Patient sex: F
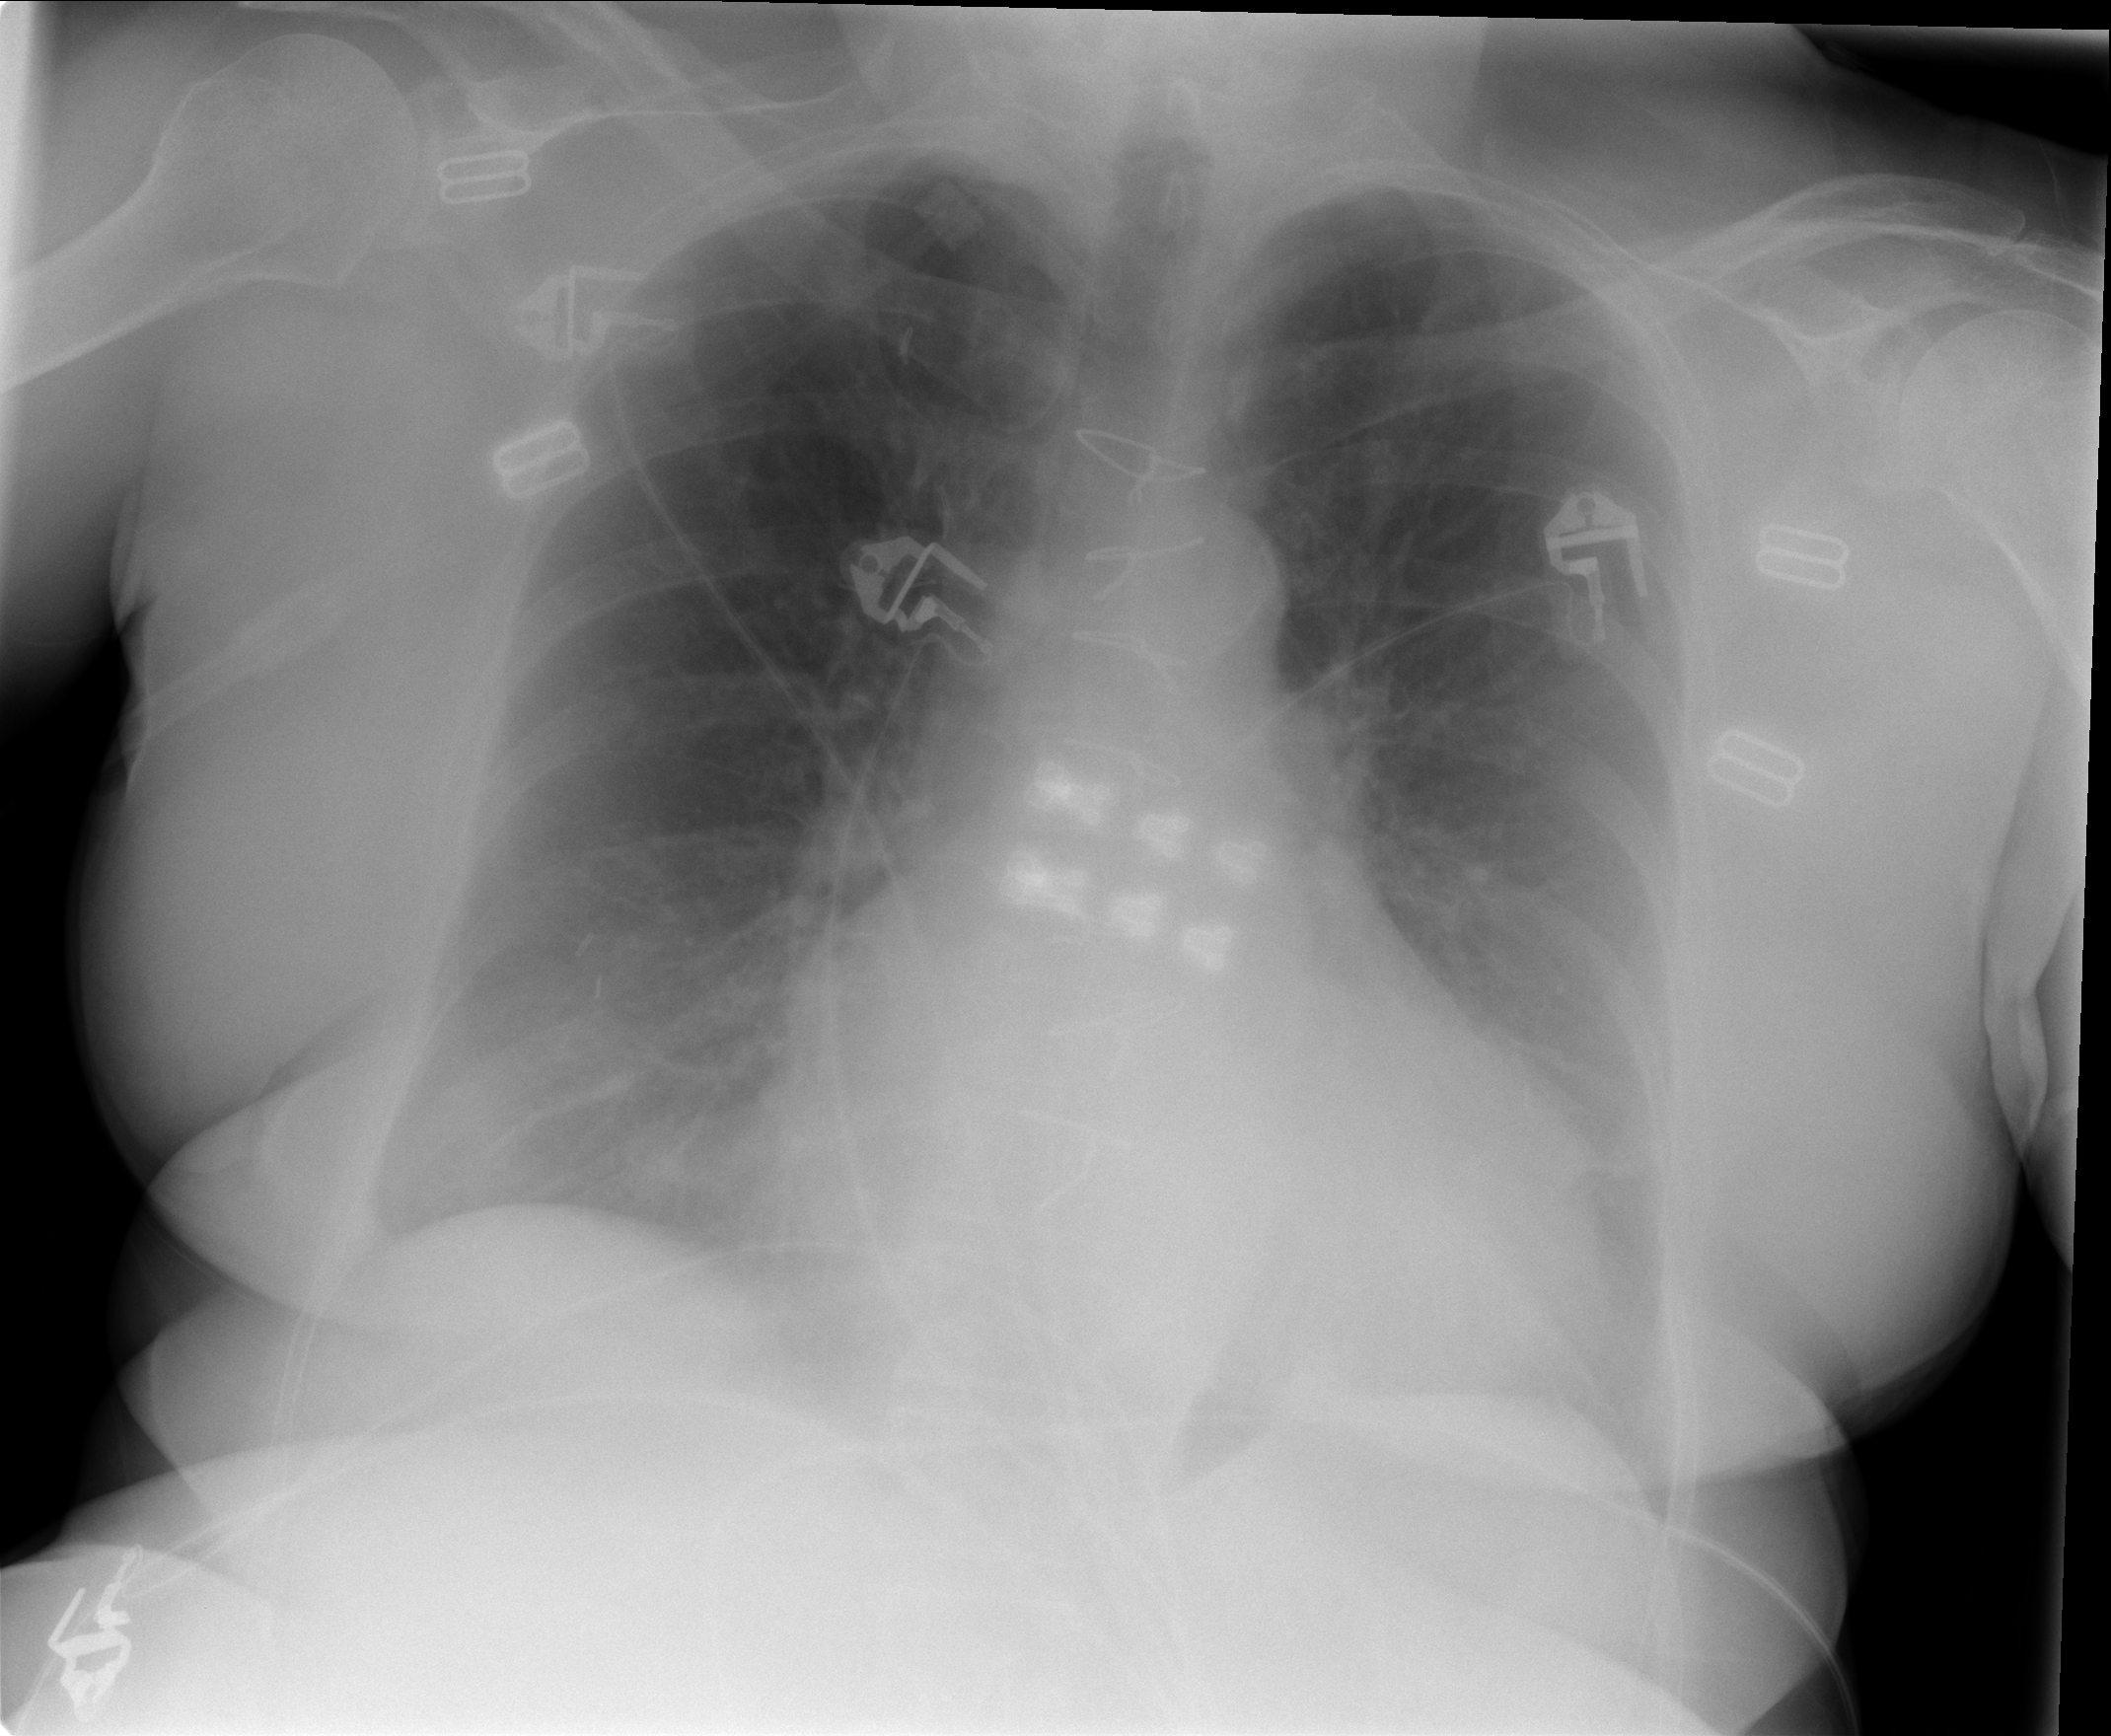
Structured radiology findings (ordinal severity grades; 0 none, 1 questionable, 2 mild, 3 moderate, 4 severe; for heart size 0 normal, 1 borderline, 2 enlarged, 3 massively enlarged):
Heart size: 1
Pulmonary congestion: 1
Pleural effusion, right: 1
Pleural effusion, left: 2
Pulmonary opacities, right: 0
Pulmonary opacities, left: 0
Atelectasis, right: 1
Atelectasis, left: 2